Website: lowes
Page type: receipt
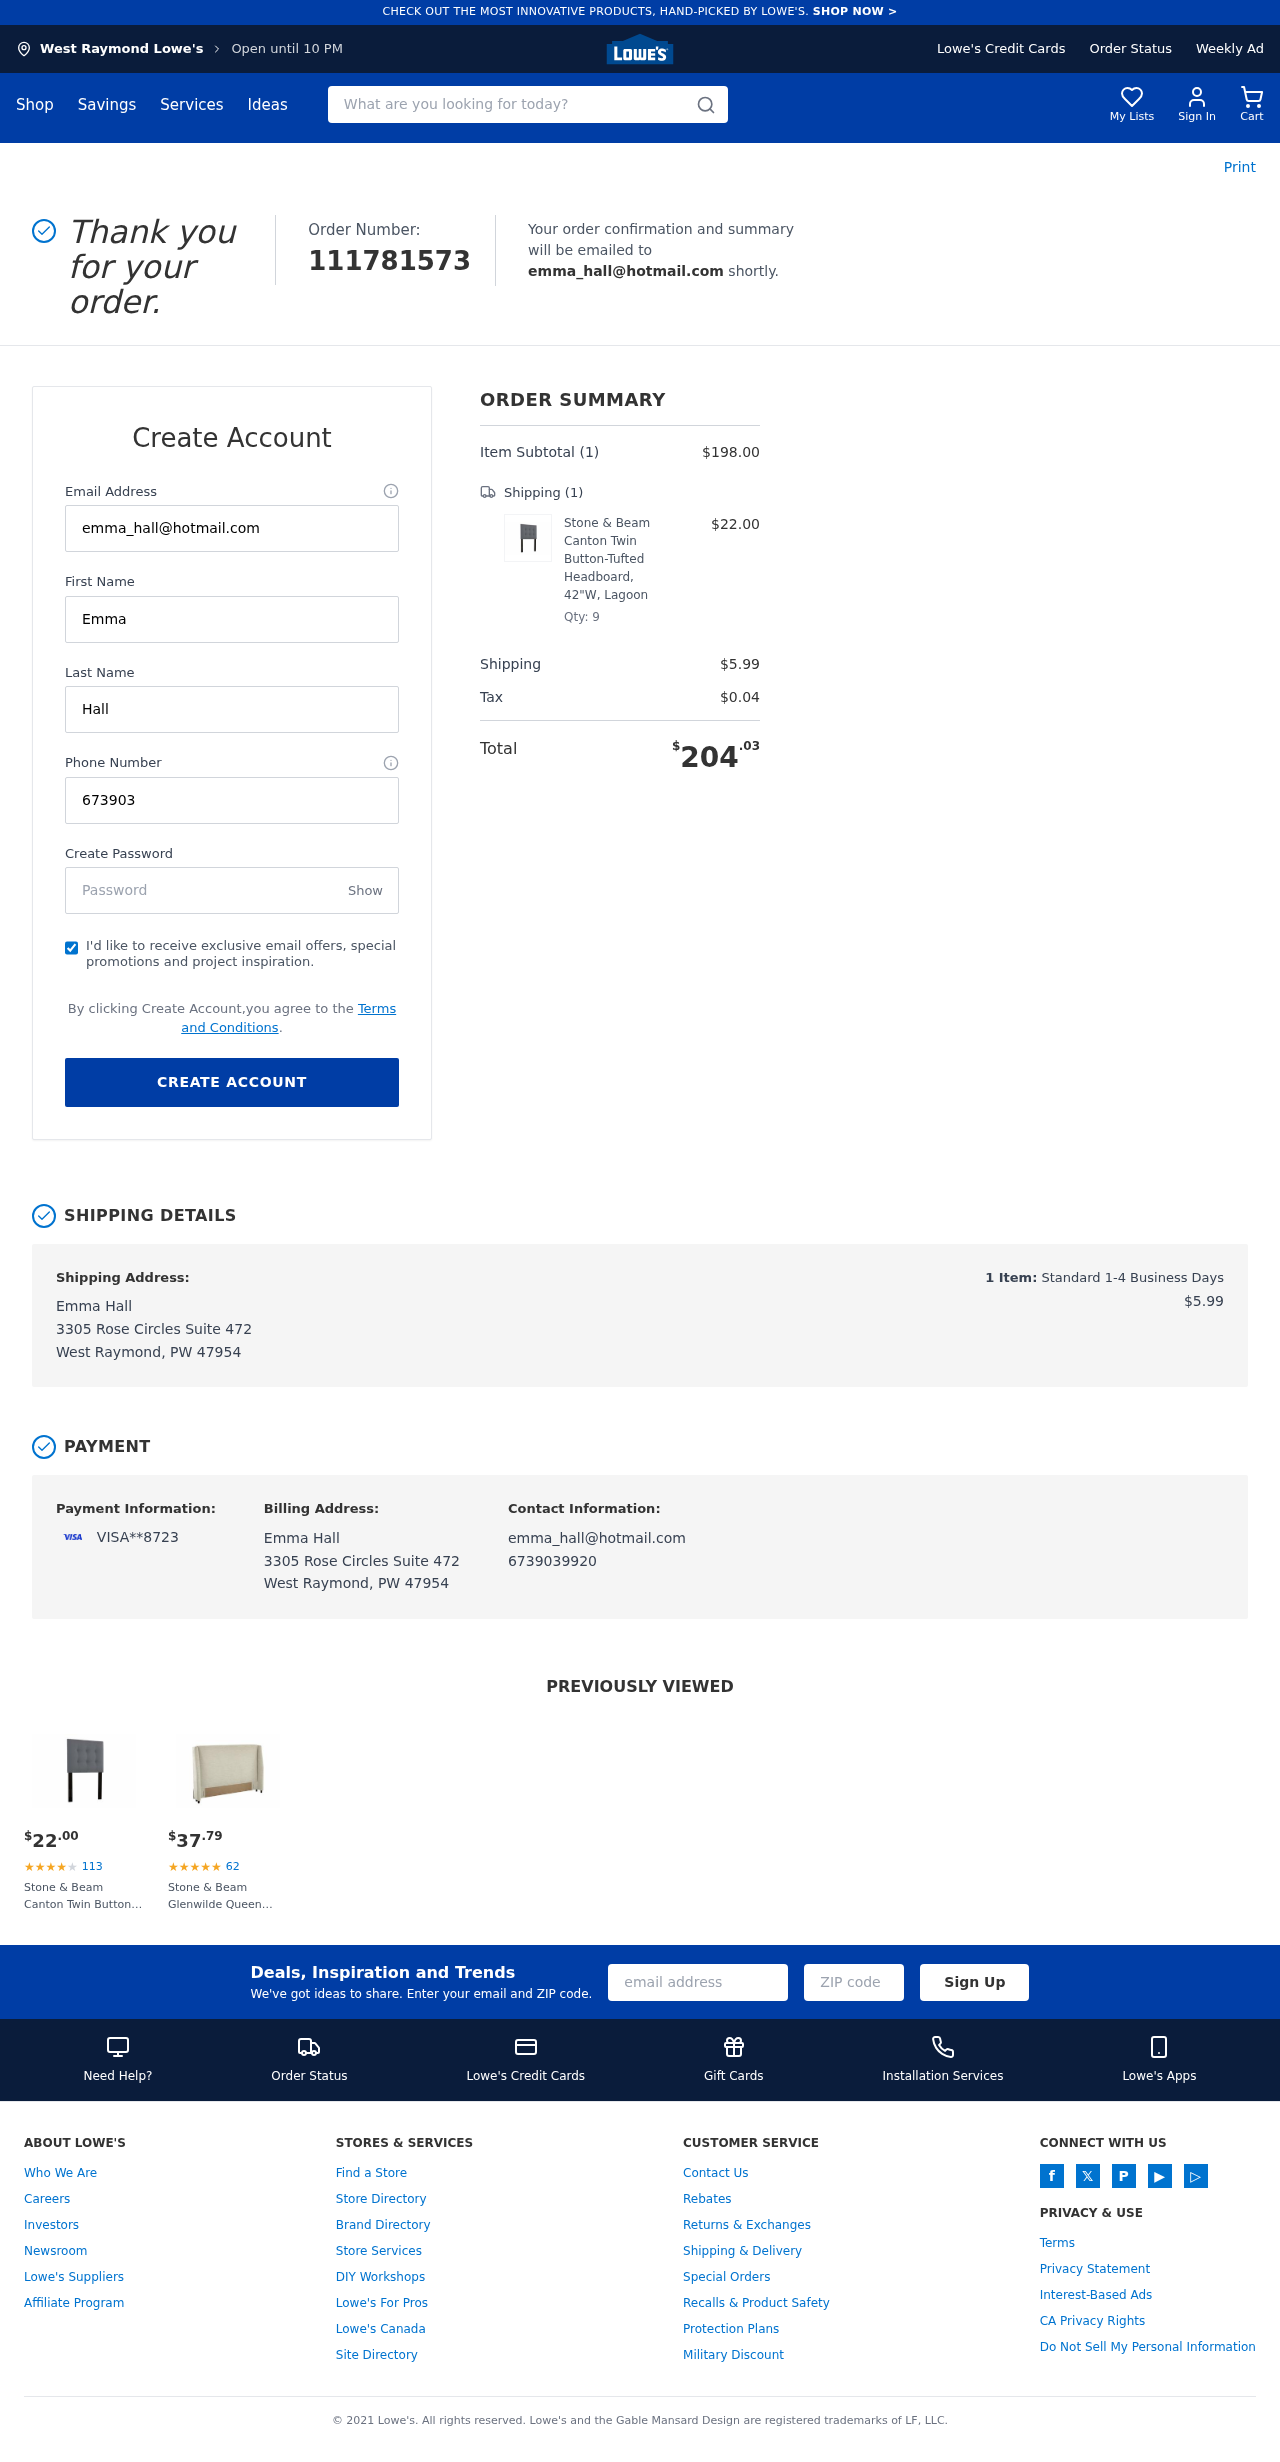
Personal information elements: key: PII_CARD_LAST4
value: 8723
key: PII_CARD_TYPE
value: VISA
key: PII_CITY
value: West Raymond
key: PII_EMAIL
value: emma_hall@hotmail.com
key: PII_FULLNAME
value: Emma Hall
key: PII_PHONE
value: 6739039920
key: PII_STREET
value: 3305 Rose Circles Suite 472
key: PII_FIRSTNAME
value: Emma
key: PII_LASTNAME
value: Hall
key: PII_CITY_STATE_ZIP
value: West Raymond, PW 47954
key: PII_FULLNAME2
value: Emma Hall
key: PII_FULLNAME3
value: Emma Hall
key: PII_FIRSTNAME2
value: Emma
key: PII_FIRSTNAME3
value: Emma
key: PII_LASTNAME2
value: Hall
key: PII_LASTNAME3
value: Hall
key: PII_FIRSTNAME_DERIVED
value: Emma
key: PII_LASTNAME_DERIVED
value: Hall
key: PII_FULLNAME_DERIVED
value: Emma Hall
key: PII_NAME_FULL_DERIVED
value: Emma Hall
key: PII_STREET2
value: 3305 Rose Circles Suite 472
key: PII_CITY_STATE_ZIP2
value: West Raymond, PW 47954
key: PII_EMAIL2
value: emma_hall@hotmail.com
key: PII_EMAIL3
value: emma_hall@hotmail.com
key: PII_PHONE_LINE
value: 9920
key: PII_PHONE_SUFFIX
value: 9920
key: PII_PHONE2
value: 6739039920
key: PII_PHONE3
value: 6739039920
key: PII_PHONE_NUMERIC
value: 6739039920
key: PII_PHONE_LINE_NUMERIC
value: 9920
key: PII_PHONE_SUFFIX_NUMERIC
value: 9920
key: PII_PHONE2_NUMERIC
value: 6739039920
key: PII_PHONE3_NUMERIC
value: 6739039920
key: PII_PHONE_DIGITS
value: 6739039920
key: PII_PHONE_LAST4
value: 9920
Product elements: key: PRODUCT1_NAME
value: Stone & Beam Canton Twin Button-Tufted Headboard, 42"W, Lagoon
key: PRODUCT1_PRICE
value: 22
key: PRODUCT1_QUANTITY
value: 9
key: PRODUCT2_NAME
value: Stone & Beam Glenwilde Queen Headboard, 75"W, Pearl
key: PRODUCT2_NUM_RATINGS
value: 62
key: PRODUCT2_PRICE
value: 37.79
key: PRODUCT1_PRICE2
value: $22.00
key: PRODUCT1_RATING2
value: ★
★
★
★
★
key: PRODUCT1_NUM_RATINGS2
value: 113
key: PRODUCT1_NAME2
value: Stone & Beam Canton Twin Button-Tufted Headboard, 42"W, Lagoon
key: PRODUCT2_RATING
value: ★
★
★
★
★
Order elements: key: ORDER_ID
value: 111781573
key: ORDER_NUM_ITEMS
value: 1
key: ORDER_SUBTOTAL
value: $198.00
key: ORDER_NUM_ITEMS2
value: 1
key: ORDER_SHIPPING_COST
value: $5.99
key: ORDER_TAX
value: $0.04
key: ORDER_TOTAL
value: $204.03
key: ORDER_NUM_ITEMS3
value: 1
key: ORDER_SHIPPING_COST2
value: $5.99
Search elements: key: HEADER_SEARCH
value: What are you looking for today?